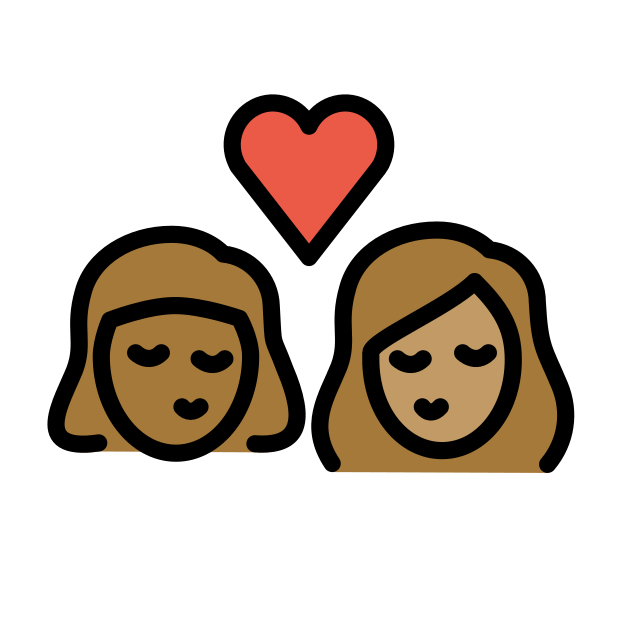
kiss: woman, woman, medium-dark skin tone, medium skin tone